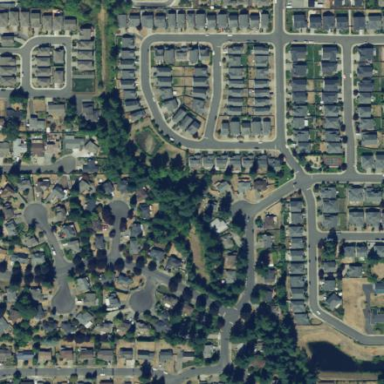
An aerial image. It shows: Residential area within neighborhood.